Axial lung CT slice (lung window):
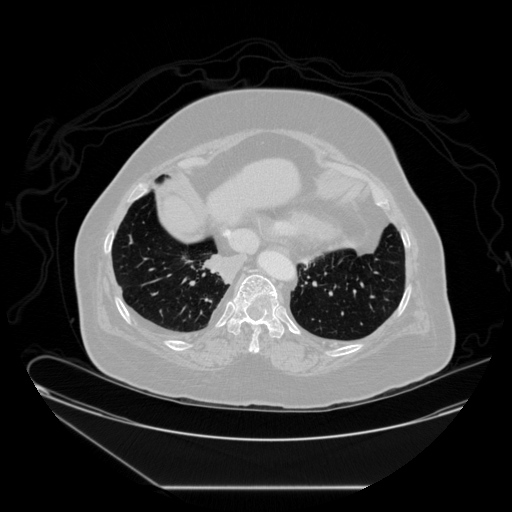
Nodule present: no